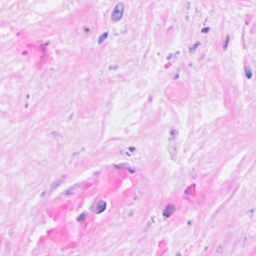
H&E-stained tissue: Breast